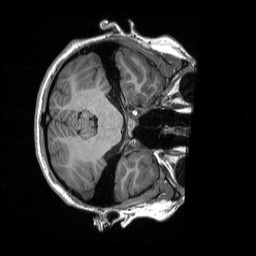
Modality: T1w
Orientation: axial
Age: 20
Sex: female
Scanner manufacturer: siemens
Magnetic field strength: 3 T
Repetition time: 2.3 s
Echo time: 0.00298 s